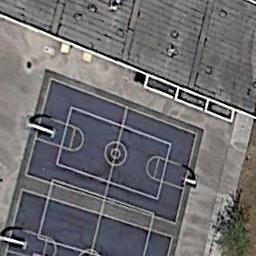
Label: basketball_court